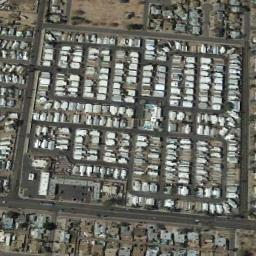
Label: residential